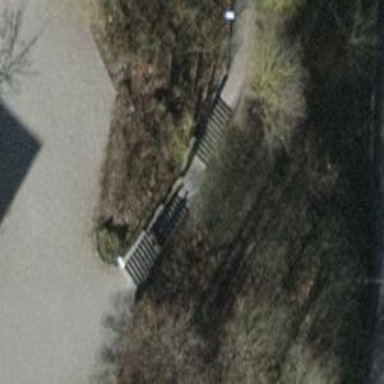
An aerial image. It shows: Concrete steps.